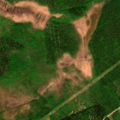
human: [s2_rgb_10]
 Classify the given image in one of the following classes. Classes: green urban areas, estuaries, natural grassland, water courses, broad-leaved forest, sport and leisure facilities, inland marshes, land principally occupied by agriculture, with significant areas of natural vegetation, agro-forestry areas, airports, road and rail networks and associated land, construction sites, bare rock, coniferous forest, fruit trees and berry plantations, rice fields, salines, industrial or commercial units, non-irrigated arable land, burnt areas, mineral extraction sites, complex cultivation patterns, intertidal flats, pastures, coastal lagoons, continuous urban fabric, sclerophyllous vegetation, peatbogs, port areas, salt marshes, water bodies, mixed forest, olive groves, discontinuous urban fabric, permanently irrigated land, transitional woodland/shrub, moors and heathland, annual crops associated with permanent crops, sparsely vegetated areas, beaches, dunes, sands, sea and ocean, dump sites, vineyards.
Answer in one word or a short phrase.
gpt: mixed forest, transitional woodland/shrub, peatbogs